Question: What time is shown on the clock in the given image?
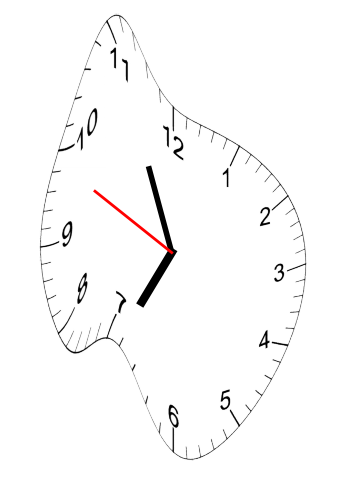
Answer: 06:55:49